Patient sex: M
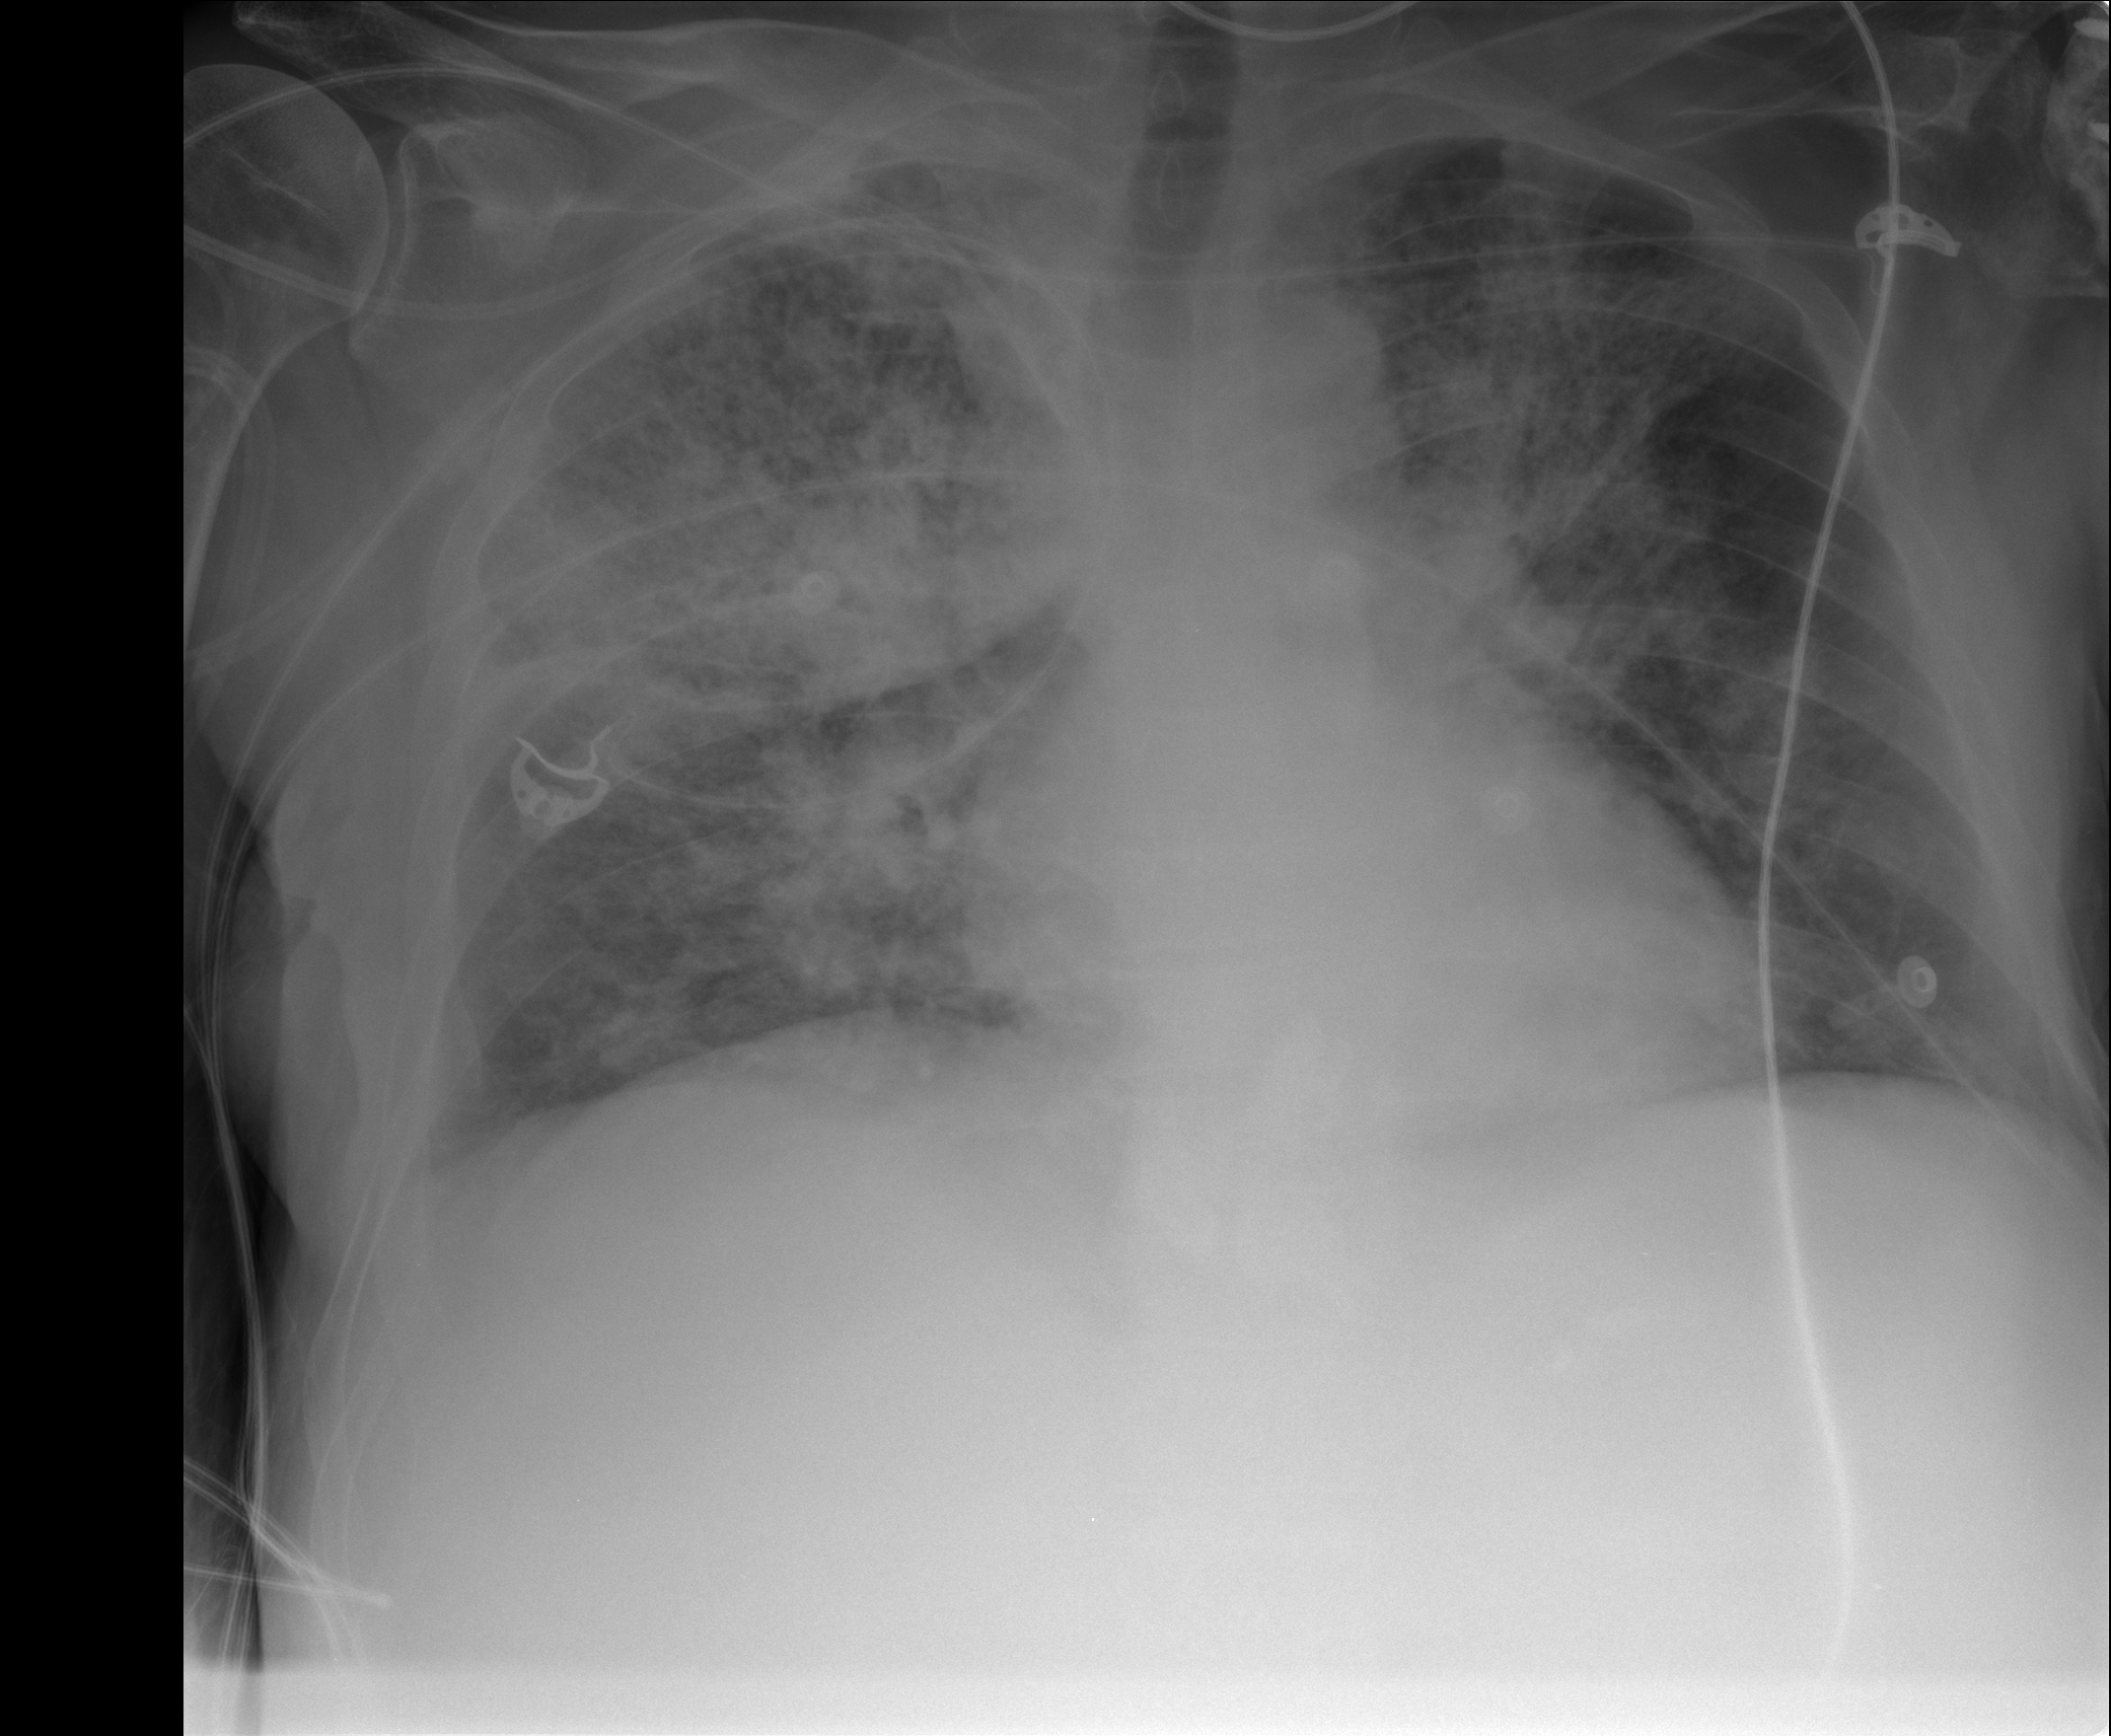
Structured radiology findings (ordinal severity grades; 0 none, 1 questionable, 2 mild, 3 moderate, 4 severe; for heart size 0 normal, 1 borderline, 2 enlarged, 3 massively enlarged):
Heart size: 0
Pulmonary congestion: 2
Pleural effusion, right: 0
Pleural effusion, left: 0
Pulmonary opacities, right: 3
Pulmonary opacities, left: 2
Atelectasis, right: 3
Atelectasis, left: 3